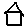
Label: house